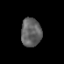
Tissue: prostate
Cell type: T cells
Senescence score: 0.2496
Nuclear area (px): 563
Mean DAPI intensity: 99.387